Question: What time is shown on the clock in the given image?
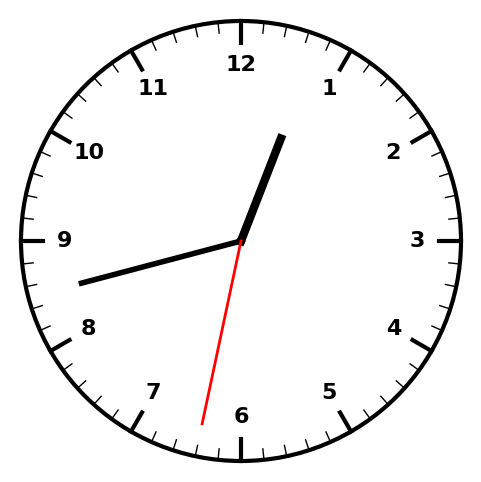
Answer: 12:42:32